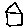
Label: house